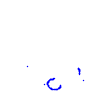
Particle: proton